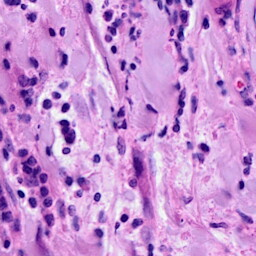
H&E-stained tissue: Breast